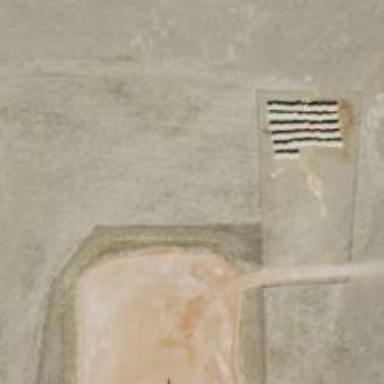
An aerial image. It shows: Storage tank that is man-made.